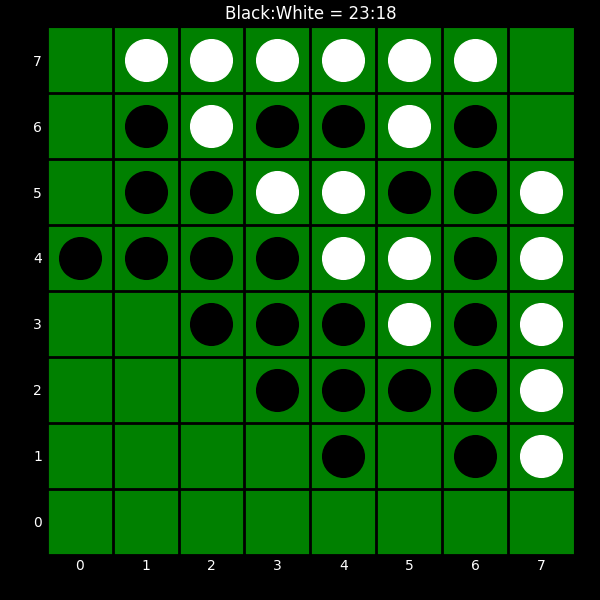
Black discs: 23
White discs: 18